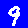
Digit: 9